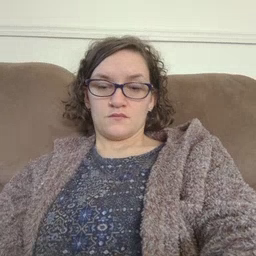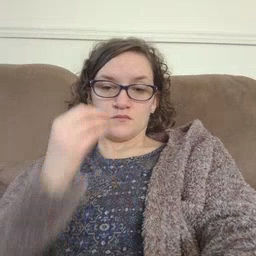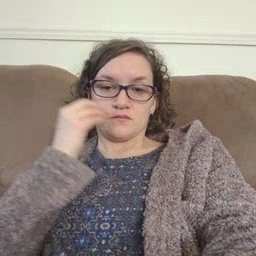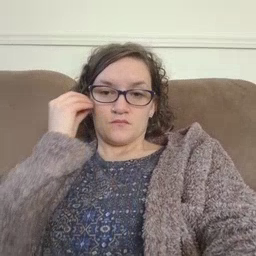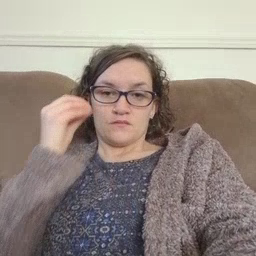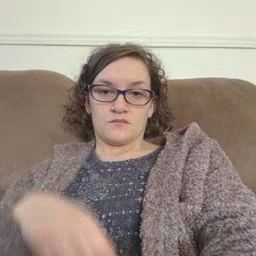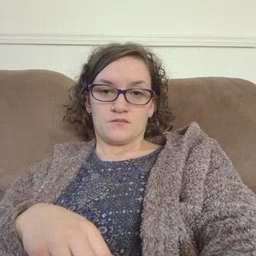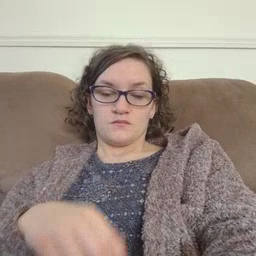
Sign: home